Question: How do I make a Windows 7 style pop up for a NotifyIcon? I'm talking about the type of pop up you get when you click the Wifi or battery icon in the system tray. Like the screenshot below.

I'm guessing it's part of the Windows 7 API Code Pack but I don't know the official name of it.
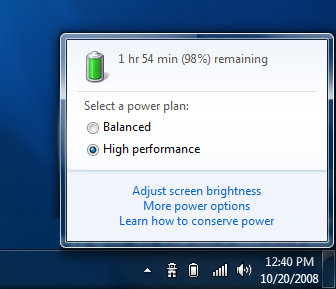
Answer: You can do this by building a form
'''
Private Sub Form1_Load(sender As Object, e As EventArgs) Handles MyBase.Load
Timer1.Interval = 10000
Timer1.Enabled = True
Me.ShowInTaskbar = False
Me.MaximizeBox = False
Me.MinimizeBox = False
Me.ControlBox = False
Me.ShowIcon = False
Me.Size = New Size(200, 200)
Me.Text = ""
Dim wide As Integer = My.Computer.Screen.Bounds.Width
Dim high As Integer = My.Computer.Screen.Bounds.Height
Me.Location = New Point(wide - 200, high - 200) ' to put it in lower right corner
'set border style to fixed dialog
'set startup position to manual
End Sub
Private Sub Timer1_Tick(sender As Object, e As EventArgs) Handles Timer1.Tick
Me.Close() ' will make the window only stay open for 10 seconds
End Sub
'''